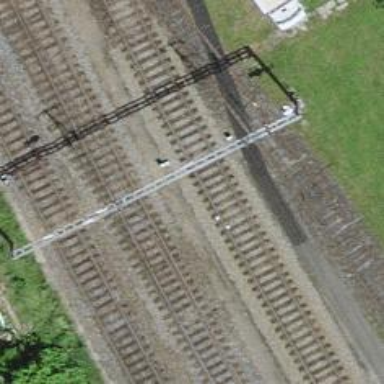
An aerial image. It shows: Single-track electrified railway yard with contact line electrification.